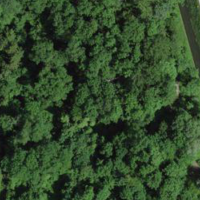
EUNIS habitat code: 41
Species observed at this site:
Lamium galeobdolon